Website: walmart
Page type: payment
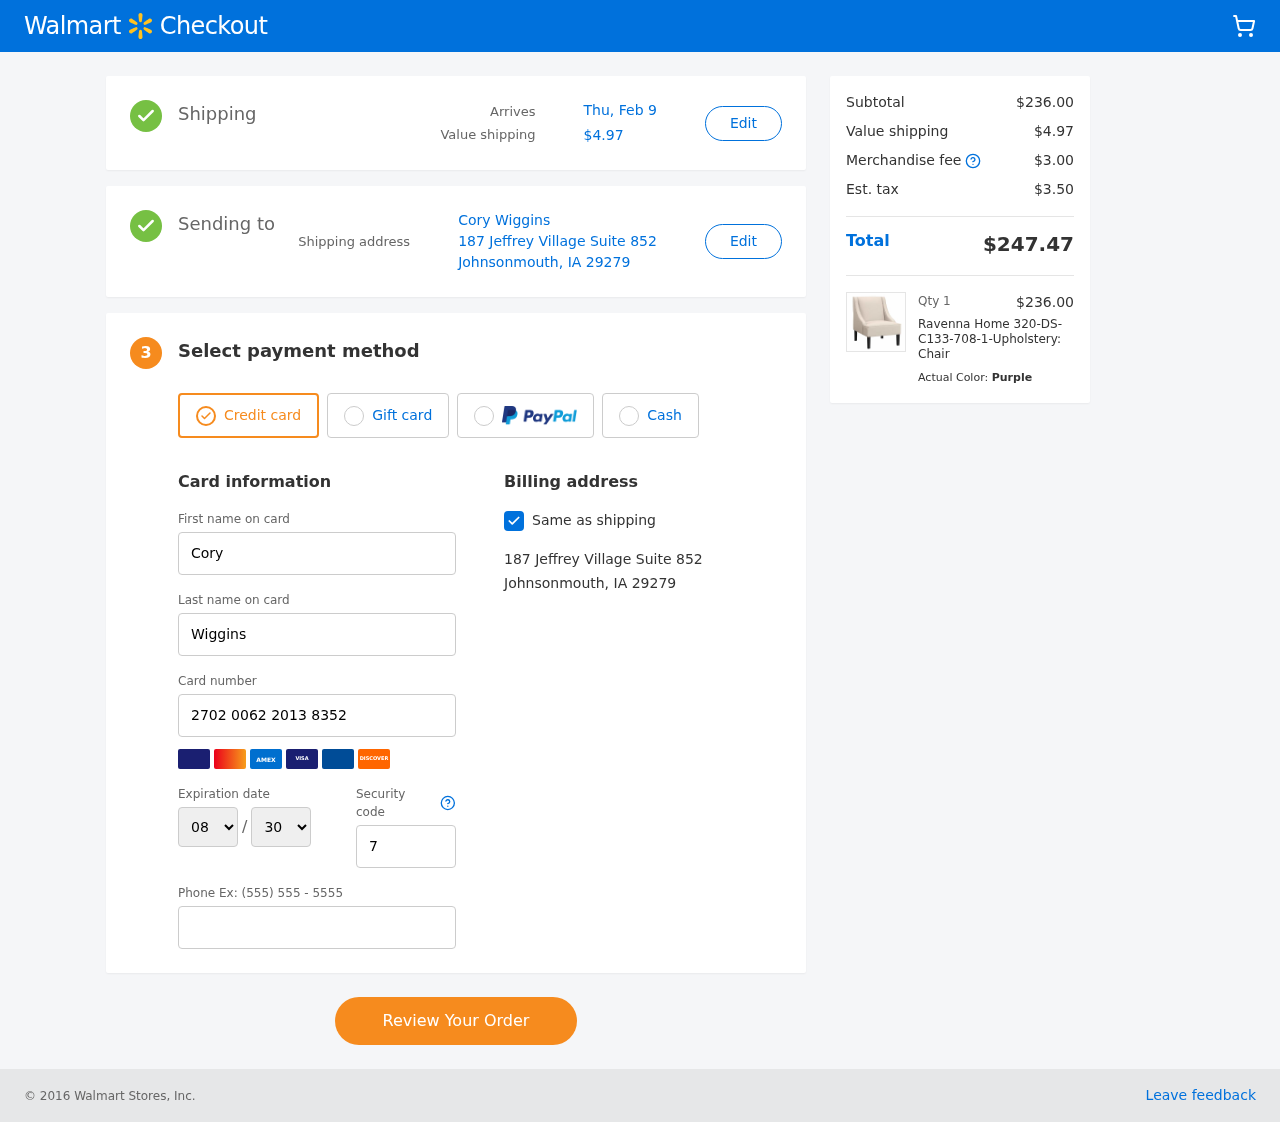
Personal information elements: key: PII_CARD_EXPIRY_MONTH
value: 08
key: PII_CARD_EXPIRY_YEAR
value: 30
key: PII_CITY_STATE_ZIP
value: Johnsonmouth, IA 29279
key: PII_FULLNAME
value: Cory Wiggins
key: PII_STREET
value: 187 Jeffrey Village Suite 852
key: PII_FIRSTNAME
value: Cory
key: PII_LASTNAME
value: Wiggins
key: PII_CARD_NUMBER
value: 2702 0062 2013 8352
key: PII_CARD_CVV
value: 766
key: PII_PHONE
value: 6639975685
Product elements: key: PRODUCT1_NAME
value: Ravenna Home 320-DS-C133-708-1-Upholstery: Chair
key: PRODUCT1_PRICE
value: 236
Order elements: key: ORDER_DELIVERY_DATE
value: Thu, Feb 9
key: ORDER_SHIPPING_COST
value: $4.97
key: ORDER_SUBTOTAL
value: $236.00
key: ORDER_MERCHANDISE_FEE
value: $3.00
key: ORDER_TAX
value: $3.50
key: ORDER_TOTAL
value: $247.47
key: ORDER_NUM_ITEMS
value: Qty 1